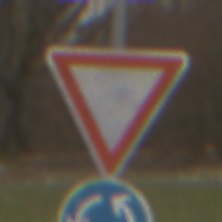
Verkehrszeichen: VorfahrtGewaehren
Zusatzzeichen unten: Kreisverkehr
Umgebung: Outdoor, Nature
Tageszeit: Midday
Wetter: Overcast
Licht: Natural
Jahreszeit: NotSpecified
Kontrast: LowContrast